Interaction volume radius: 5 \u00c5
Interaction volume height: 15 \u00c5
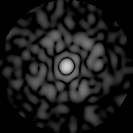
Disorder parameter: 0.8603